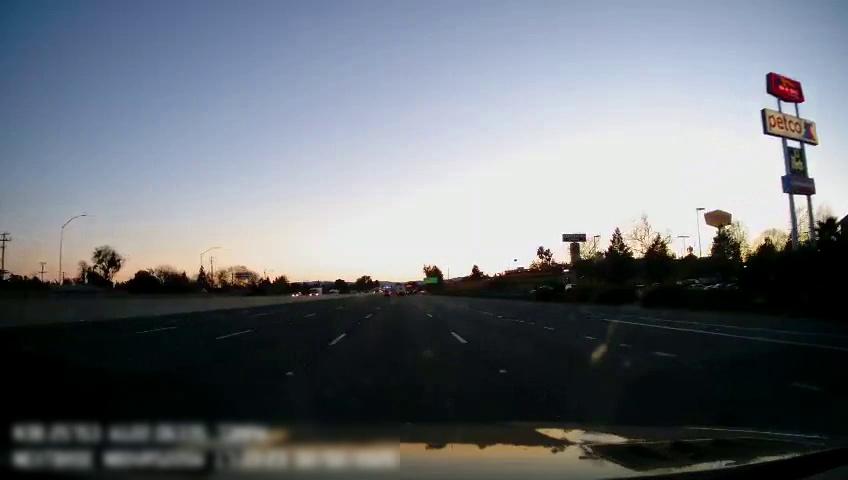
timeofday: Day
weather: Sunny
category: Drivable Space
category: Vehicles | SUV
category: Vehicles | Car
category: Vehicles | SUV
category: Vehicles | Van
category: Vehicles | Van
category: Vehicles | SUV
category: Lanes | Current Lane
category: Lanes | Alternate Lane
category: Lanes | Alternate Lane
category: Lanes | Current Lane
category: Lanes | Alternate Lane
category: Lanes | Alternate Lane
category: Lanes | Alternate Lane
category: Traffic | Signs